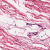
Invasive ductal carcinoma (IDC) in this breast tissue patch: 0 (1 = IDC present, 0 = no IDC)